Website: bh-photo
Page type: account-selection
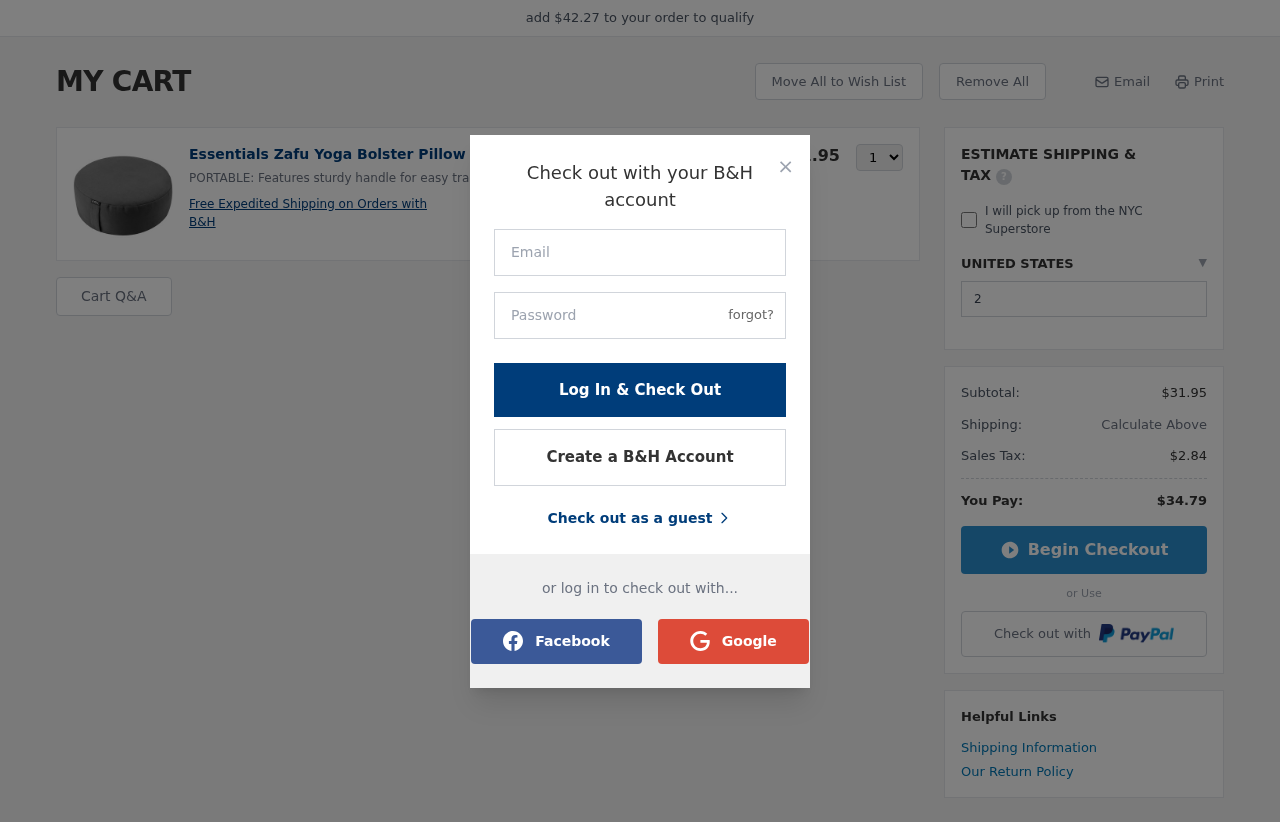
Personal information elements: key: PII_COUNTRY
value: UNITED STATES
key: PII_LOGIN_USERNAME
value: louis4407
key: PII_POSTCODE
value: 20939
Product elements: key: PRODUCT1_DESC
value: PORTABLE: Features sturdy handle for easy transport
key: PRODUCT1_NAME
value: Essentials Zafu Yoga Bolster Pillow (Grey)
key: PRODUCT1_PRICE
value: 31.95
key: PRODUCT1_QUANTITY
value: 1
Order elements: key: ORDER_SUBTOTAL
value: $31.95
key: ORDER_TAX
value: $2.84
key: ORDER_TOTAL
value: $34.79
Other elements: key: AMOUNT_TO_QUALIFY
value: $42.27